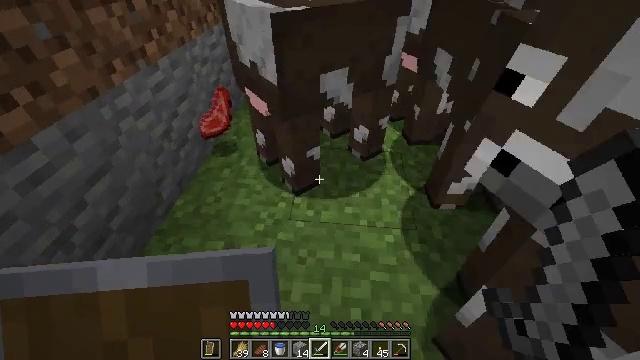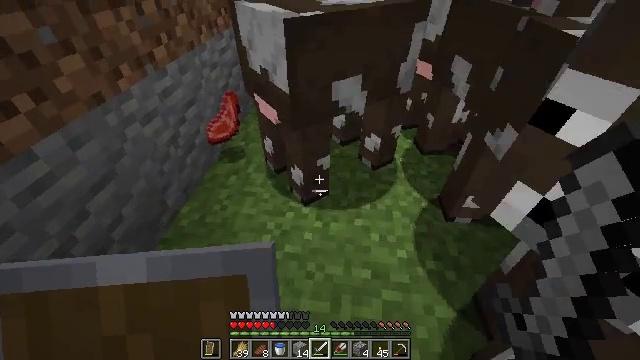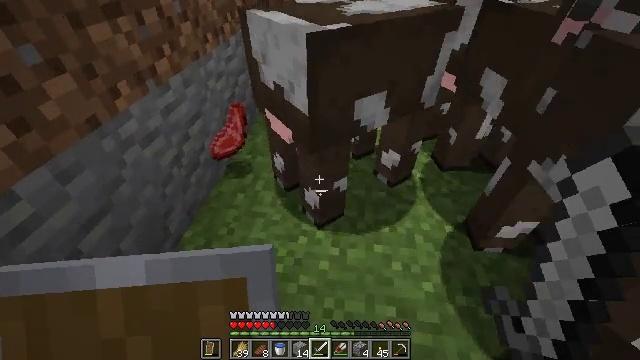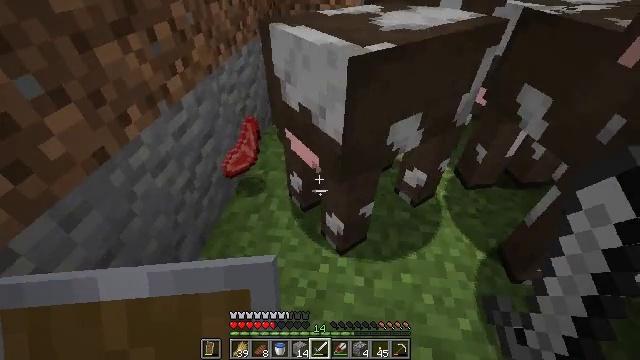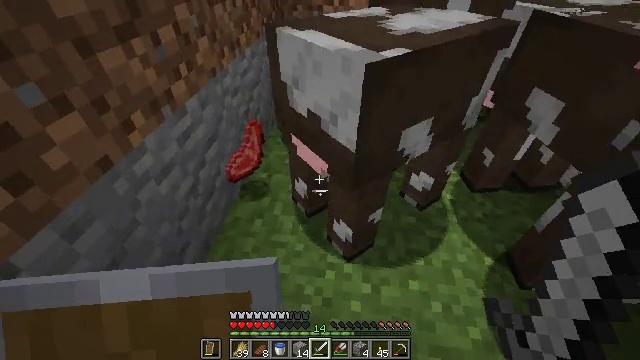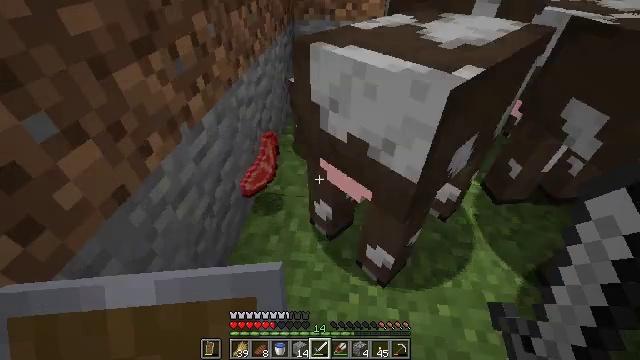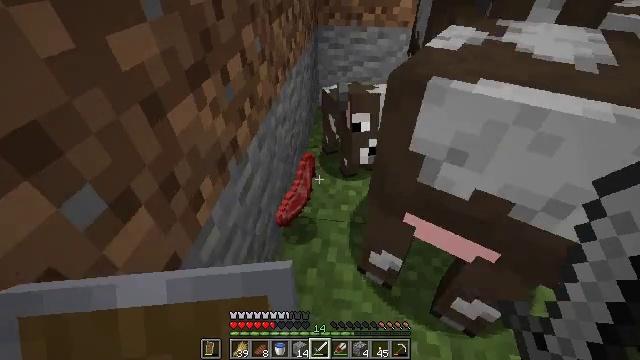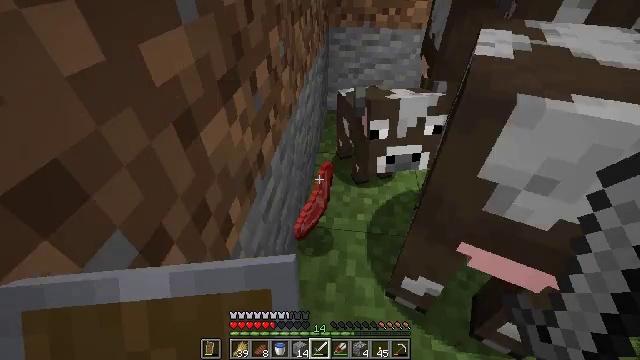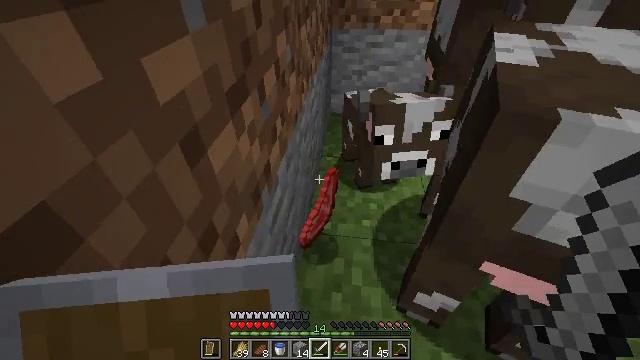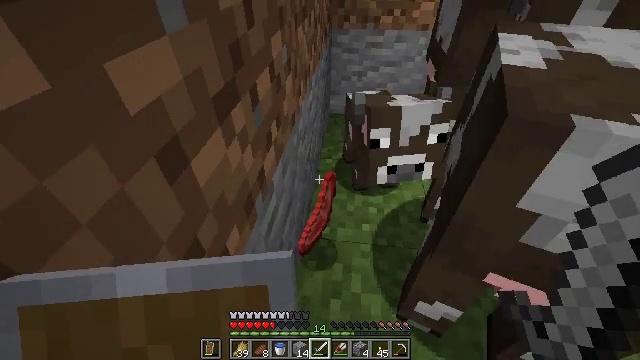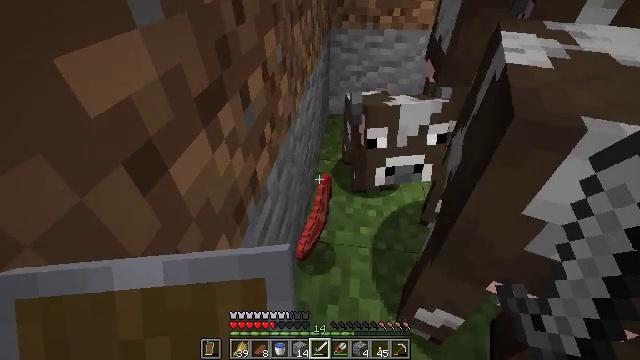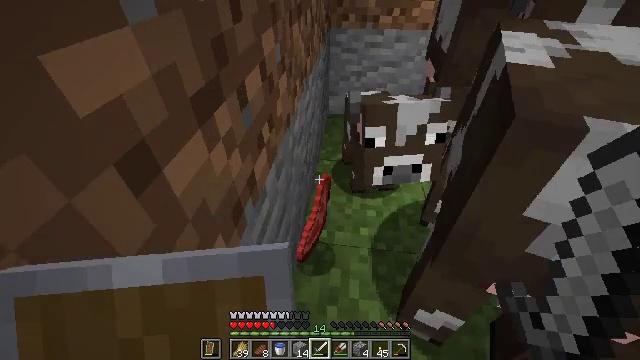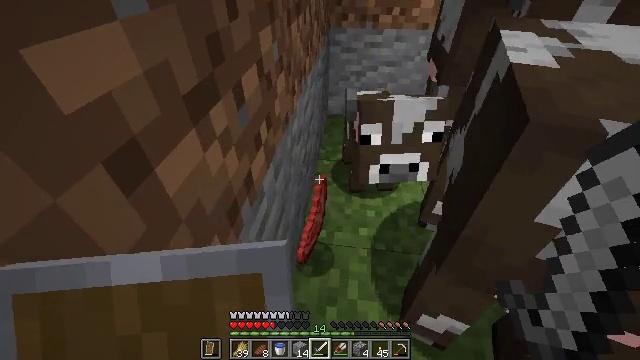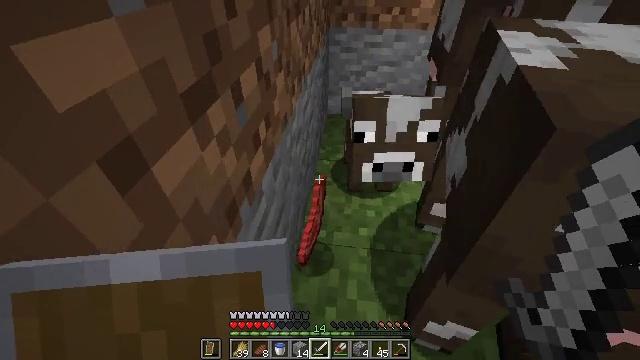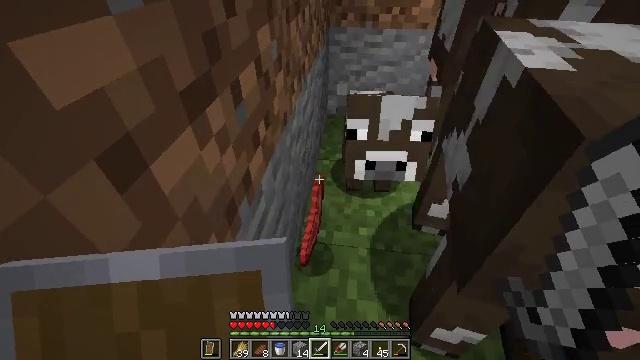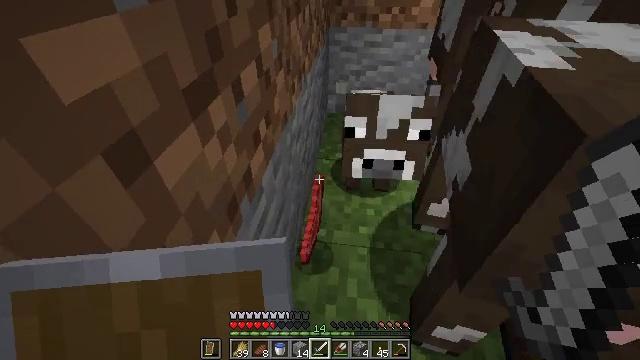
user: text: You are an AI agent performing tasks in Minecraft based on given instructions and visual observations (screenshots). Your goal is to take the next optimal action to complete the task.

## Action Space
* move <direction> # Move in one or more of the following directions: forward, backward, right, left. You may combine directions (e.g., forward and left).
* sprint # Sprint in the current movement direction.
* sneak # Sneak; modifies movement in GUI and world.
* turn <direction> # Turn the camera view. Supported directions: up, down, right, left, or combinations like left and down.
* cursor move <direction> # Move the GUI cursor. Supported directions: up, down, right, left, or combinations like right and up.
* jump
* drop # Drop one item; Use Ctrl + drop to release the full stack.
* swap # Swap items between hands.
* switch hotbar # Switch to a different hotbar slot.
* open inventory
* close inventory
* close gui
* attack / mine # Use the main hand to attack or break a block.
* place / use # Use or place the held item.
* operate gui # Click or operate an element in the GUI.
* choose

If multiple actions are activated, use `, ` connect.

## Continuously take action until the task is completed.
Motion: motion action
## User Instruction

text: Remove a dandelion from the inventory.
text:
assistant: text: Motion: move forward and move left, turn left
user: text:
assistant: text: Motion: move forward and move left
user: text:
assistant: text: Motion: move forward and move left
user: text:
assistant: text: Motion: move forward and move left
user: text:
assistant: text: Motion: move forward and move left
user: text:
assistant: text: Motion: move forward and move left
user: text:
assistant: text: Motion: move forward and move left
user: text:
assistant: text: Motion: no_op
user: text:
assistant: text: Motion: no_op
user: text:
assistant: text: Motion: no_op
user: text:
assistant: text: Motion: no_op
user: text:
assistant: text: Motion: no_op
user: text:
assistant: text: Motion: no_op
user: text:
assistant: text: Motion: no_op
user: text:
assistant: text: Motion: move back
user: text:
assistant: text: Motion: move back and move right
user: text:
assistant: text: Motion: move back and move right
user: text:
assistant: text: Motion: move back and move right
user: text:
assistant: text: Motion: move back and move right
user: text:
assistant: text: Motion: move back and move right
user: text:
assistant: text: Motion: move back and move right
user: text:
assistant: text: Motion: no_op
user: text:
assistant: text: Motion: no_op
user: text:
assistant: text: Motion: no_op
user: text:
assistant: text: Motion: no_op
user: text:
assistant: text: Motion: move forward
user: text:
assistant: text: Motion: move forward
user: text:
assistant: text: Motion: move forward
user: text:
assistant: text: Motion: move forward
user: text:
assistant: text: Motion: move forward